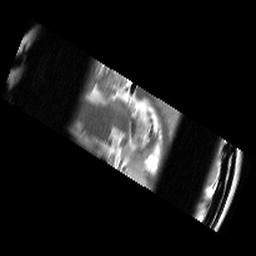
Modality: T2w
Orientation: sagittal
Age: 21
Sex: female
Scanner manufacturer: siemens
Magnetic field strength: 3 T
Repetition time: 6.26 s
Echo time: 0.064 s